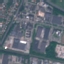
Label: Industrial